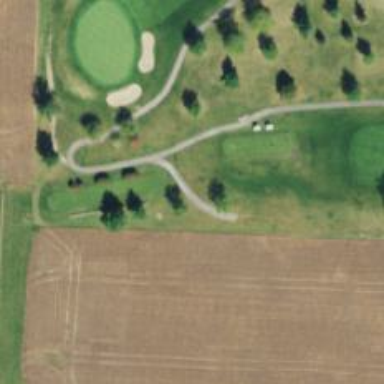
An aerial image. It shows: Path for golf carts.